Question: I developed an iOS app and now working on the Android version.
I want to create the overlay view above the camera view (SurfaceView). The part which i cant replicate currently is the masked square overlay in the middle of the screen. I tried the 'android.support.percent.PercentFrameLayout' but it doesn't work as what i want.
For iOS version, I simply create 8 rectangular UIViews to form that shape. Then layout them by setting their CGRect.
But for Android, I know I can create them runtime using code. But the part I dont know is how to layout them.
Would like to have some advises, like which way should i go?(XML, or programmatically render).
Thanks a lot!
]
Layout file
'''
<FrameLayout xmlns:android="http://schemas.android.com/apk/res/android"
xmlns:tools="http://schemas.android.com/tools"
android:layout_width="match_parent"
android:layout_height="match_parent"
xmlns:app="http://schemas.android.com/apk/res-auto"
tools:context="com.nerfire.hk.flexibill.ScanMain">
<!-- TODO: Update blank fragment layout -->
<SurfaceView
android:id="@+id/camera_view"
android:layout_width="match_parent"
android:layout_height="match_parent"
/>
<!--<android.support.percent.PercentFrameLayout-->
<!--android:orientation="vertical"-->
<!--android:layout_width="match_parent"-->
<!--android:layout_height="match_parent">-->
<!--<View-->
<!--android:layout_width="match_parent"-->
<!--app:layout_heightPercent="68%"-->
<!--/>-->
<!--</android.support.percent.PercentFrameLayout>-->
<TextView
android:layout_width="wrap_content"
android:layout_height="wrap_content"
android:layout_gravity="bottom|center_horizontal"
android:layout_marginBottom="10dp"
android:text="Scan and Pay!"/>
</FrameLayout>
'''
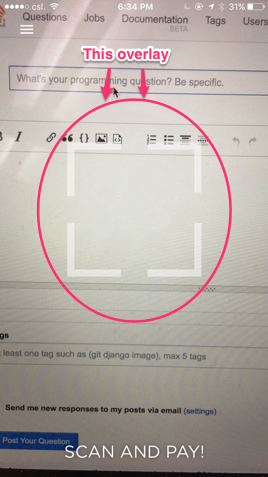
Answer: Right inside the 'onCreateView' (using 'Fragment')
Here are the code, without refining the code, putting them in a for-loop
'''
DisplayMetrics metrics = new DisplayMetrics();
getActivity().getWindowManager().getDefaultDisplay().getMetrics(metrics);
FrameLayout viewLayout = (FrameLayout) view.findViewById(R.id.scan_main_frame_layout);
int overlayColor = Color.argb(127, 255, 255, 255);
int lineWidth = 20;
int lineLength = (int)(metrics.widthPixels*0.2);
float originX = (float) (metrics.widthPixels*0.25);
float endPointX = (float) (metrics.widthPixels*0.75);
float screenCentreY = (float)(metrics.heightPixels*0.5);
FrameLayout.LayoutParams horizontalLineFrame = new FrameLayout.LayoutParams(lineLength, lineWidth);
FrameLayout.LayoutParams verticalLineFrame = new FrameLayout.LayoutParams(lineWidth, lineLength-lineWidth);
View view1 = new View(getContext());
view1.setX(originX);
view1.setY(screenCentreY-originX);
view1.setBackgroundColor(overlayColor);
view1.setLayoutParams(horizontalLineFrame);
viewLayout.addView(view1);
View view2 = new View(getContext());
view2.setX(endPointX-lineLength);
view2.setY(screenCentreY-originX);
view2.setBackgroundColor(overlayColor);
view2.setLayoutParams(horizontalLineFrame);
viewLayout.addView(view2);
View view3 = new View(getContext());
view3.setX(originX);
view3.setY(screenCentreY+originX-lineWidth);
view3.setBackgroundColor(overlayColor);
view3.setLayoutParams(horizontalLineFrame);
viewLayout.addView(view3);
View view4 = new View(getContext());
view4.setX(endPointX-lineLength);
view4.setY(screenCentreY+originX-lineWidth);
view4.setBackgroundColor(overlayColor);
view4.setLayoutParams(horizontalLineFrame);
viewLayout.addView(view4);
View view5 = new View(getContext());
view5.setX(originX);
view5.setY(screenCentreY-originX+lineWidth);
view5.setBackgroundColor(overlayColor);
view5.setLayoutParams(verticalLineFrame);
viewLayout.addView(view5);
View view6 = new View(getContext());
view6.setX(endPointX-lineWidth);
view6.setY(screenCentreY-originX+lineWidth);
view6.setBackgroundColor(overlayColor);
view6.setLayoutParams(verticalLineFrame);
viewLayout.addView(view6);
View view7 = new View(getContext());
view7.setX(originX);
view7.setY(screenCentreY+originX-lineLength);
view7.setBackgroundColor(overlayColor);
view7.setLayoutParams(verticalLineFrame);
viewLayout.addView(view7);
View view8 = new View(getContext());
view8.setX(endPointX-lineWidth);
view8.setY(screenCentreY+originX-lineLength);
view8.setBackgroundColor(overlayColor);
view8.setLayoutParams(verticalLineFrame);
viewLayout.addView(view8);
'''
Screenshot
<URL>
ps: thanks for those who randomly left down votes without comment, without suggesting any solution or reading the question. Thanks mate:) nice android community.